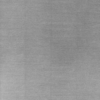
Label: dusty